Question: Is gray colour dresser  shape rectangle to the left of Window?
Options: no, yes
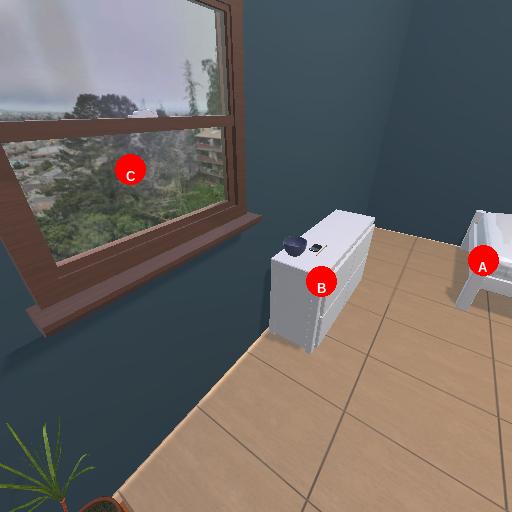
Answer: no